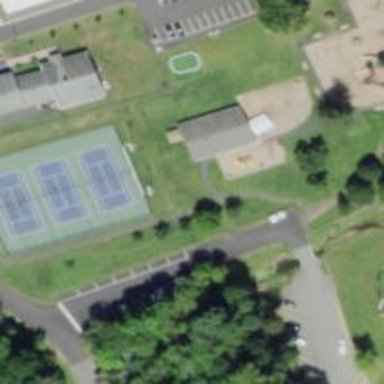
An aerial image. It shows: Tennis court in leisure pitch.